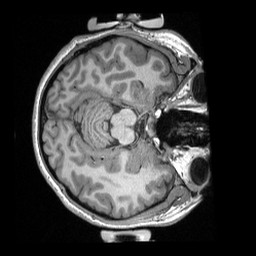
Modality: T1w
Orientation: axial
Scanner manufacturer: siemens
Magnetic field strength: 3 T
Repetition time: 2.3 s
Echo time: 0.00308 s